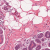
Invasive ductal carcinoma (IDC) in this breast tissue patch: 0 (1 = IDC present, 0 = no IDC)